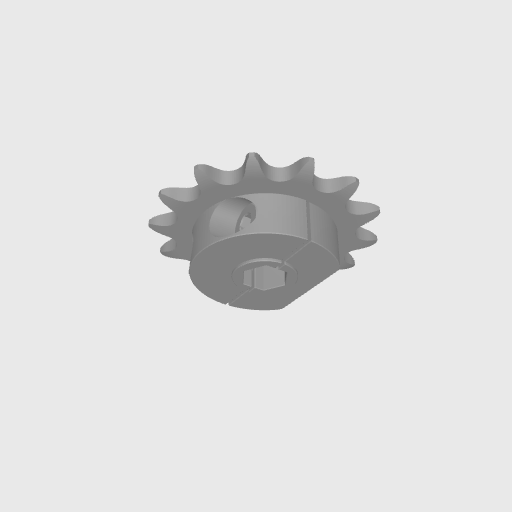
Part: SteelClampingSprocket8RID